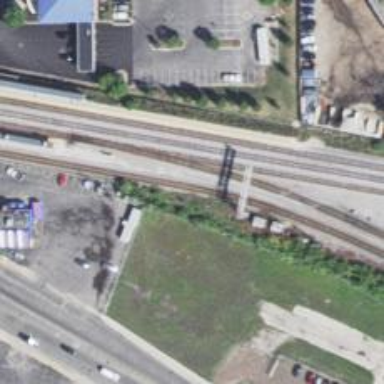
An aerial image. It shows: Railway signal.